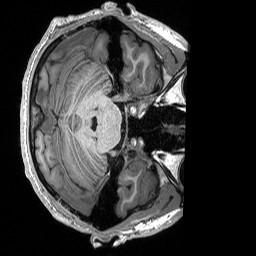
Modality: T1w
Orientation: axial
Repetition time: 8 s
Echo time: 0.066 s